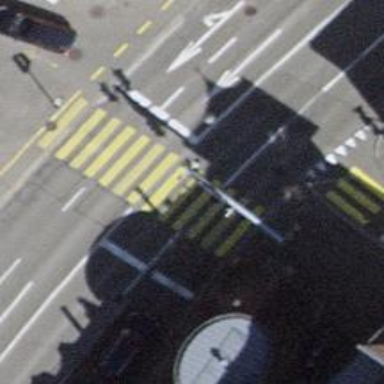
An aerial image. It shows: Asphalt footway with crossing equipped with traffic signals.